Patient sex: M
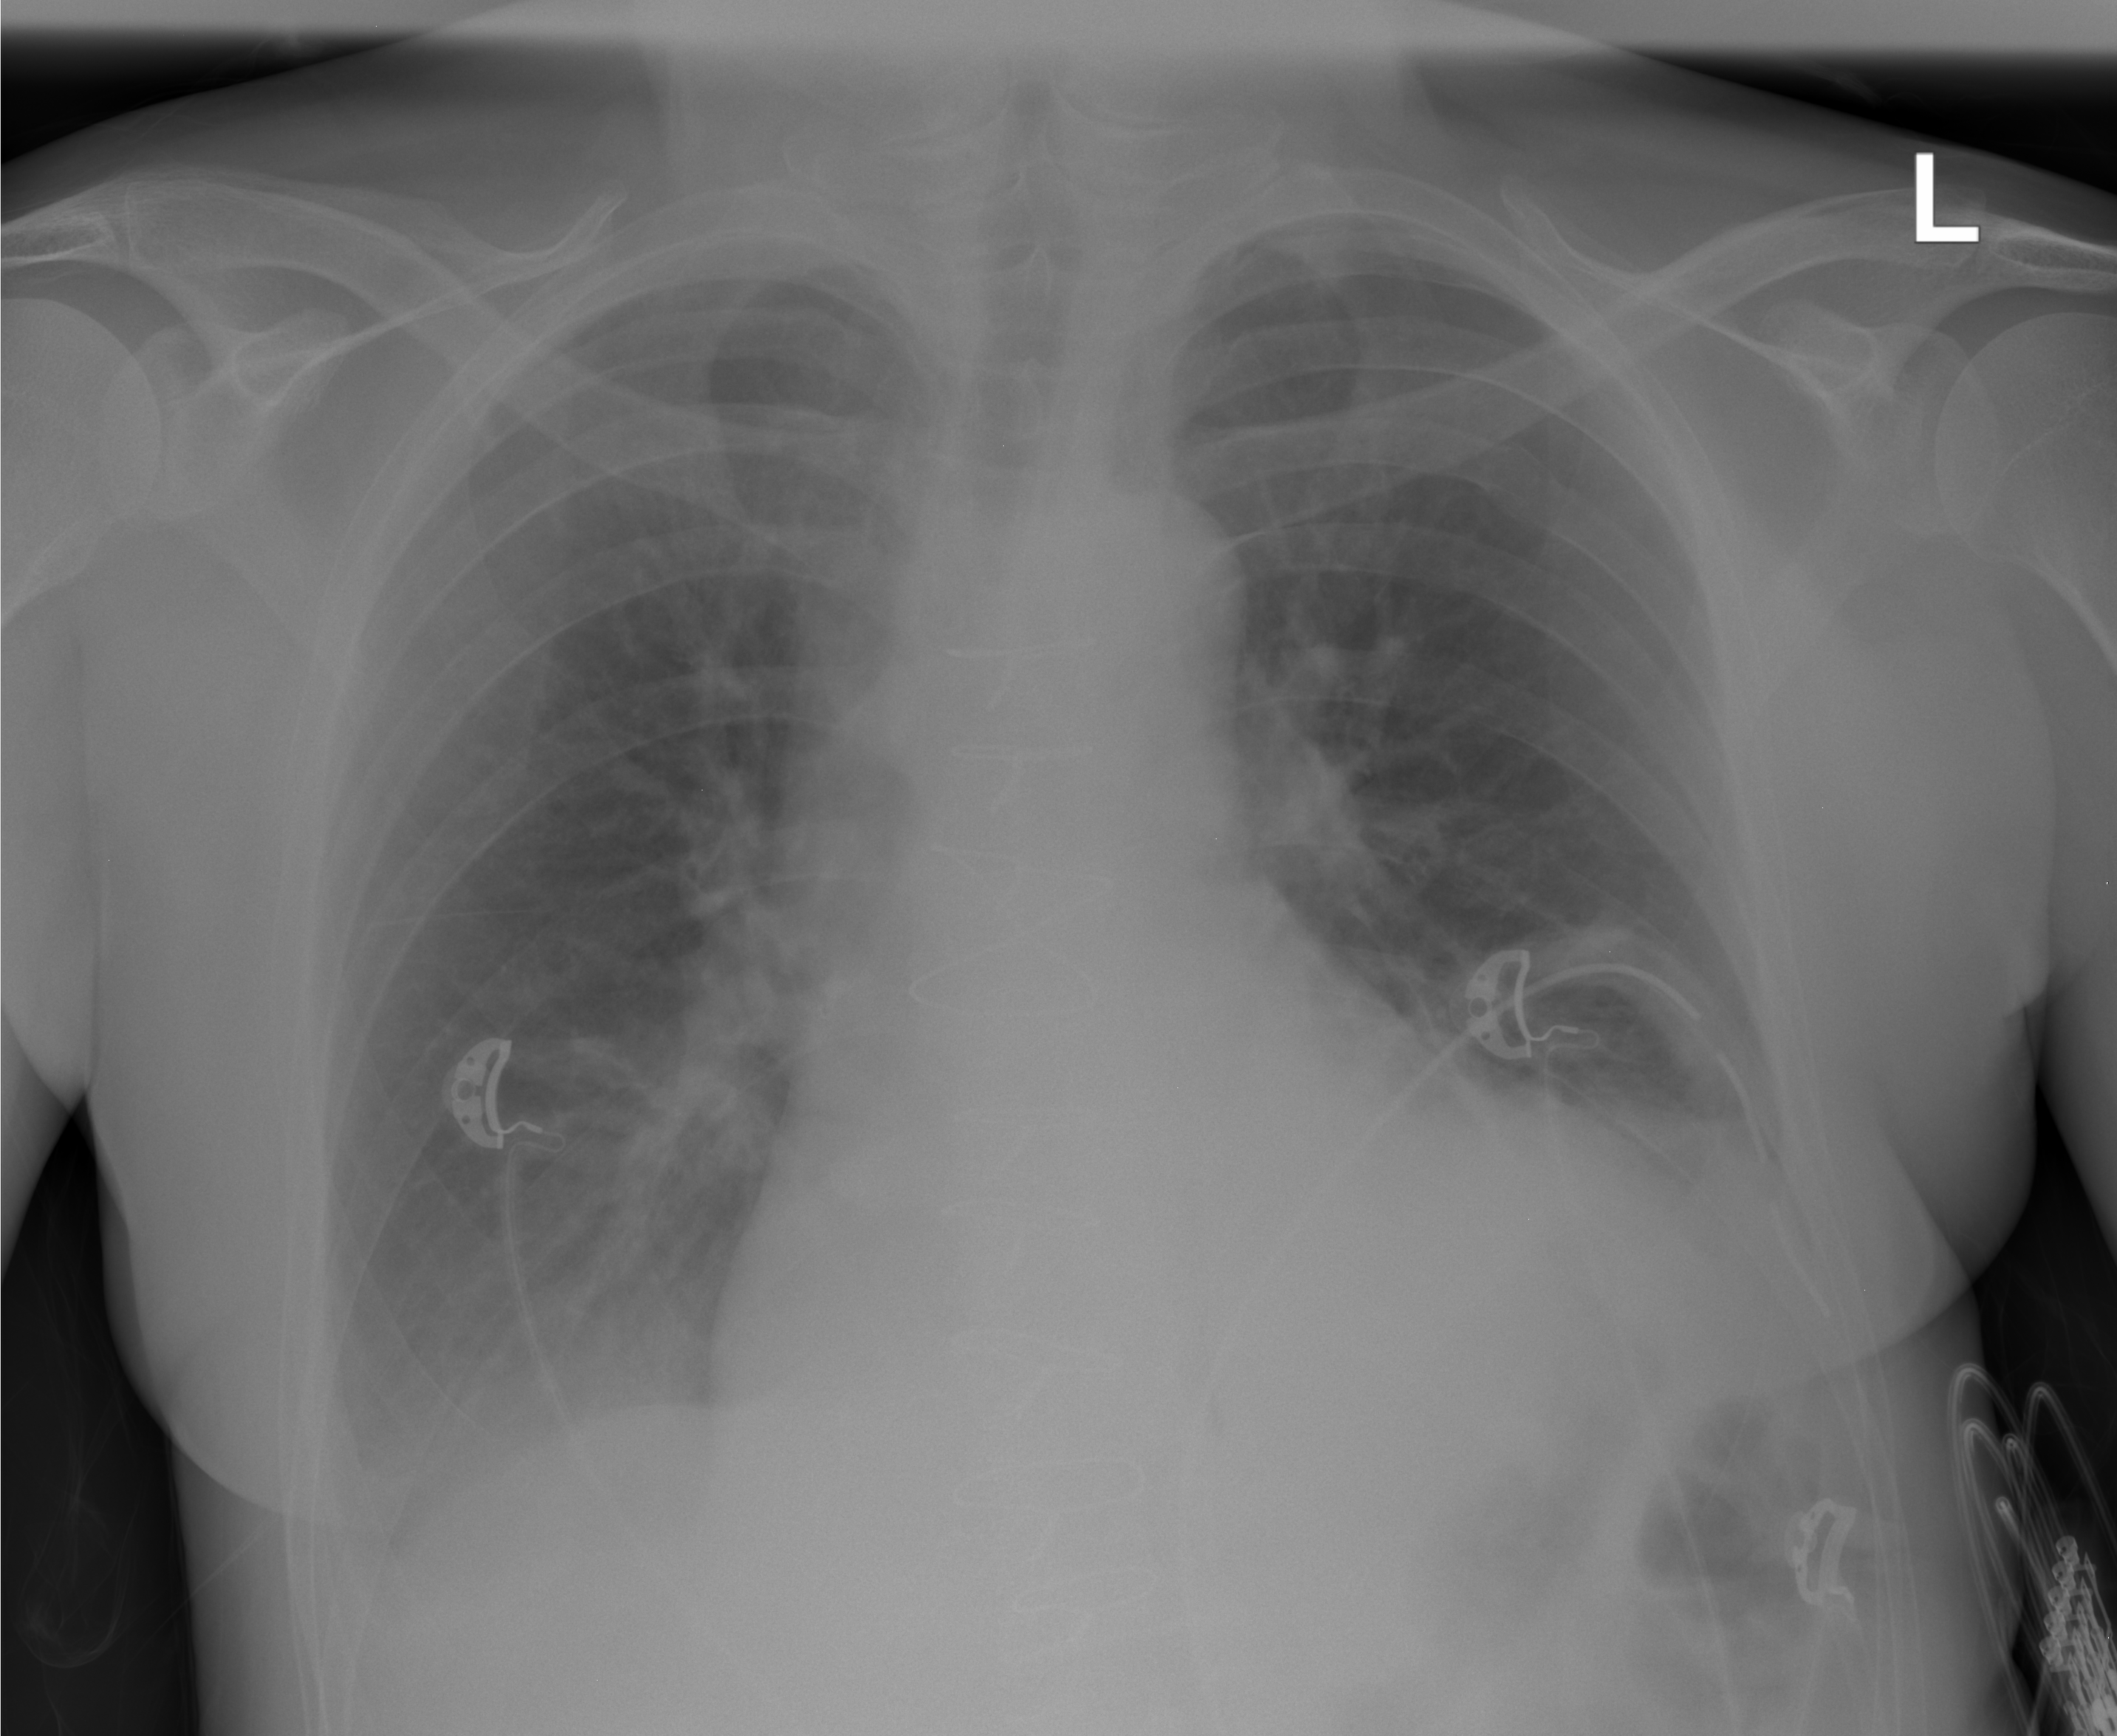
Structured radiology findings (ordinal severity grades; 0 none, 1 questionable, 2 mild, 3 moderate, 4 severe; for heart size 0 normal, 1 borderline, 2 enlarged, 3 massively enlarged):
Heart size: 2
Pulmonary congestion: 2
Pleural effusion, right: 2
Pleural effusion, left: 2
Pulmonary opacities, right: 2
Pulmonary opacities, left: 2
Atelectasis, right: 2
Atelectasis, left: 2